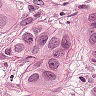
Metastatic tissue present: yes